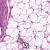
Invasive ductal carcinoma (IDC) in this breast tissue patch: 0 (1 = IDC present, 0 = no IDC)